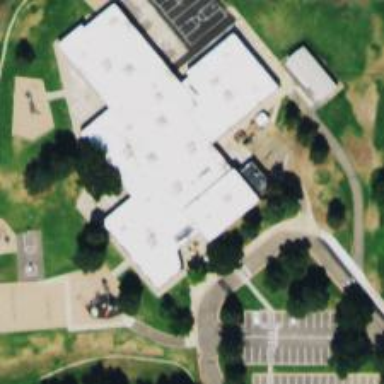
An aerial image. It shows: School.